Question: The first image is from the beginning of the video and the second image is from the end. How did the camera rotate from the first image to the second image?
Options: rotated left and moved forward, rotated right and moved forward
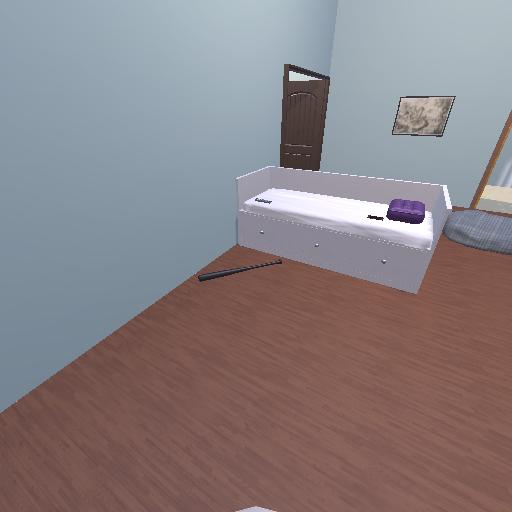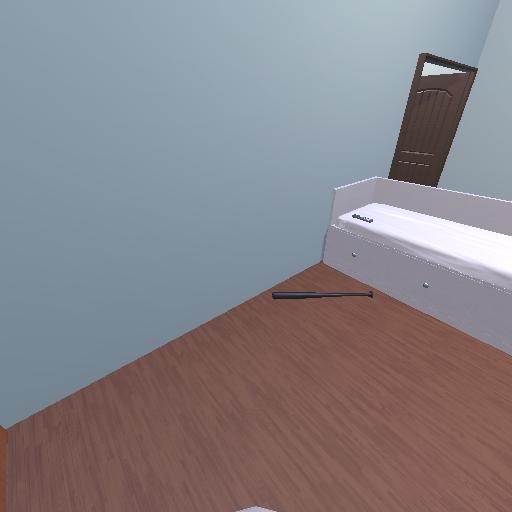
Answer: rotated left and moved forward